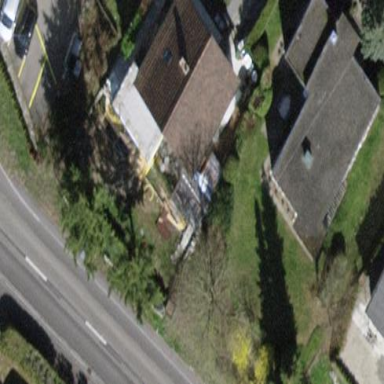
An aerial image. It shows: Detached building.